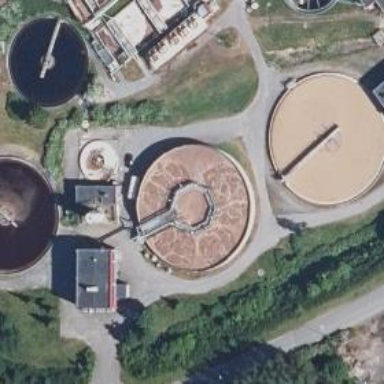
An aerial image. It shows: Image of wastewater.